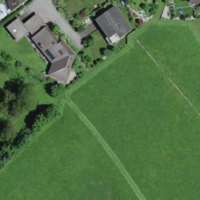
EUNIS habitat code: 24
Species observed at this site:
Vicia sepium
Lamium galeobdolon